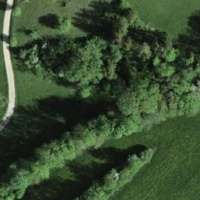
EUNIS habitat code: 24
Species observed at this site:
Gryllus campestris